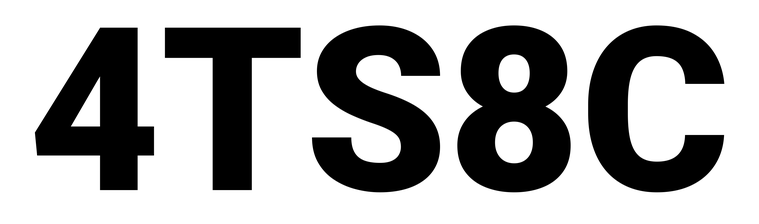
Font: Roboto_Black